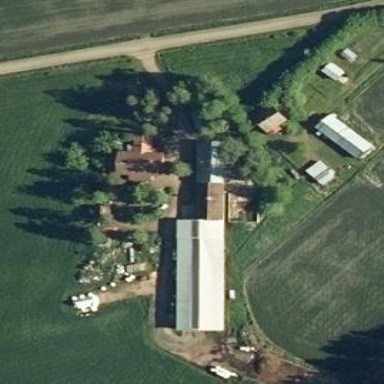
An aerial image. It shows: Farmyard area.